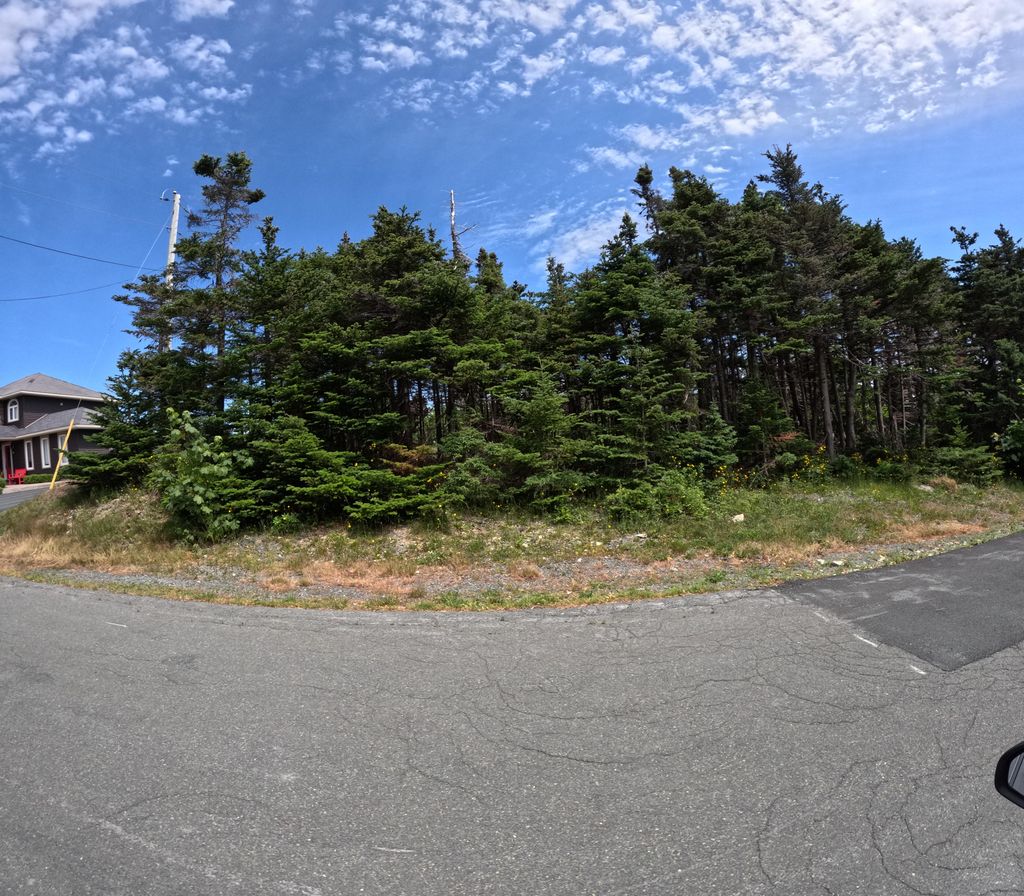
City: st_johns